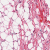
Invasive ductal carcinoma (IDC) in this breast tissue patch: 0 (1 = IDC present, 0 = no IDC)